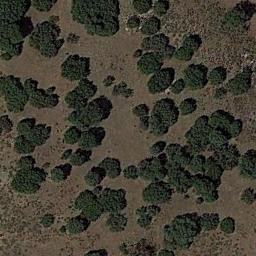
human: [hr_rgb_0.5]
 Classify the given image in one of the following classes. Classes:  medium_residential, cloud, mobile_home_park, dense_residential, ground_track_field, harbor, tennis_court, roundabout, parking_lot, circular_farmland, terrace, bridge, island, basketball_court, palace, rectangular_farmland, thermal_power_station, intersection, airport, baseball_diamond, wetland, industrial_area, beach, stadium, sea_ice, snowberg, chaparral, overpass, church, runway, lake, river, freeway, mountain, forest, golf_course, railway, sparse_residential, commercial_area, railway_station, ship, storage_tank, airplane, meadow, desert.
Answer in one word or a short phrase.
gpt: chaparral